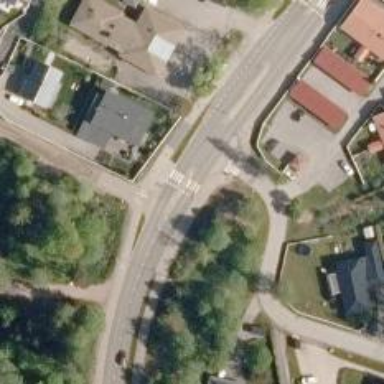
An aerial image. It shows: Marked crossing with pedestrian island.